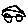
Label: car